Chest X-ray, AP view. Patient: 11 years old, sex F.
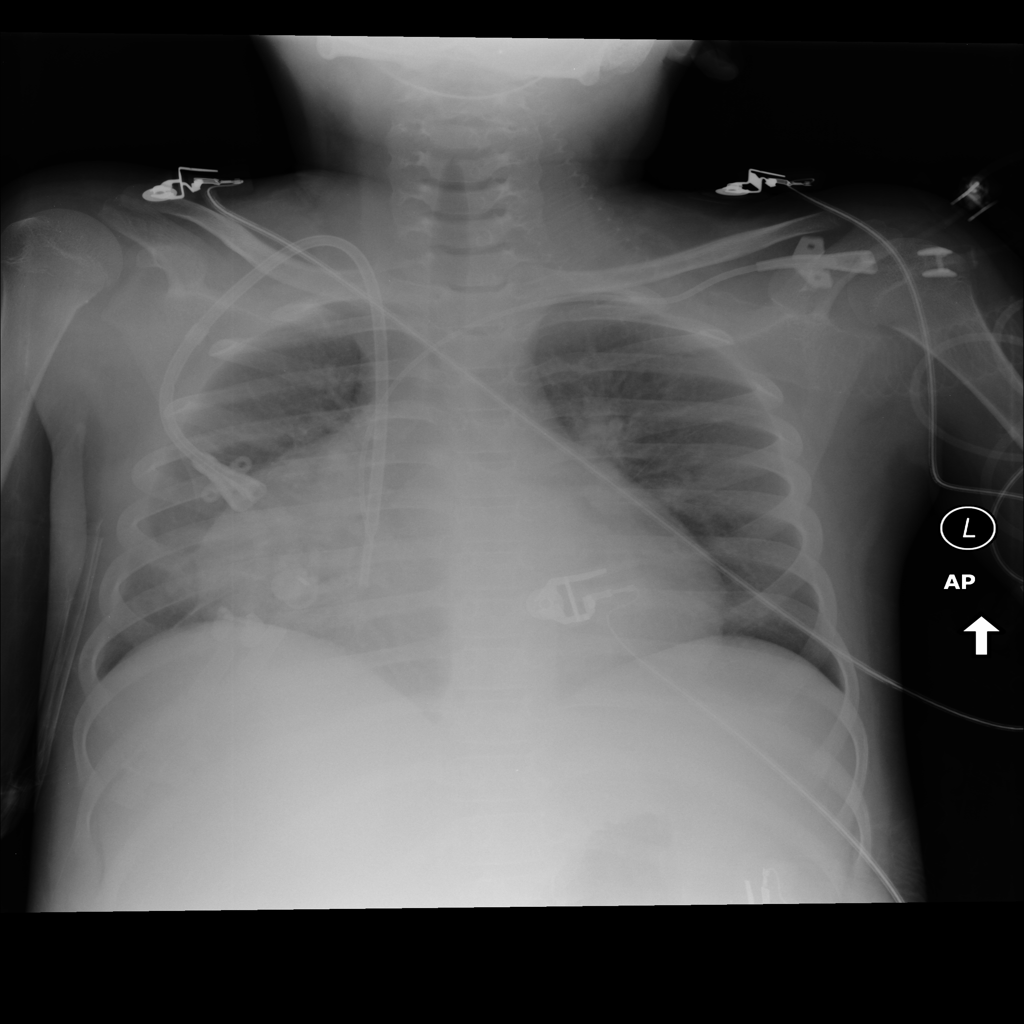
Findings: Cardiomegaly, Effusion